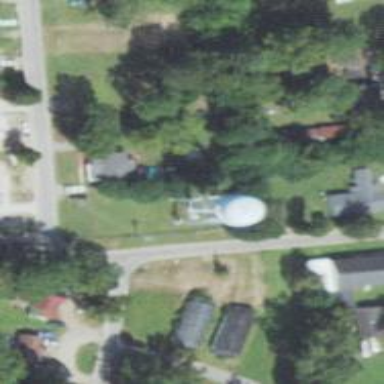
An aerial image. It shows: Water tower that is man-made.